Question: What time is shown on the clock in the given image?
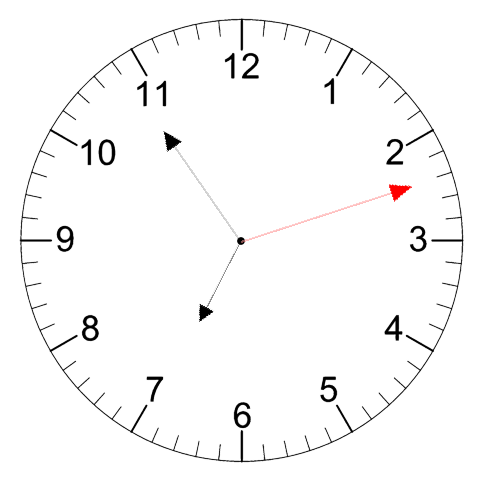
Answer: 06:54:12